Question: Please see my image

I have cells: A1 -> A8, Do you know what is the function that I can use to create a result as B11 (I want to use cell ranges, don't need list all specified cells)
Thanks and regards,
Tai
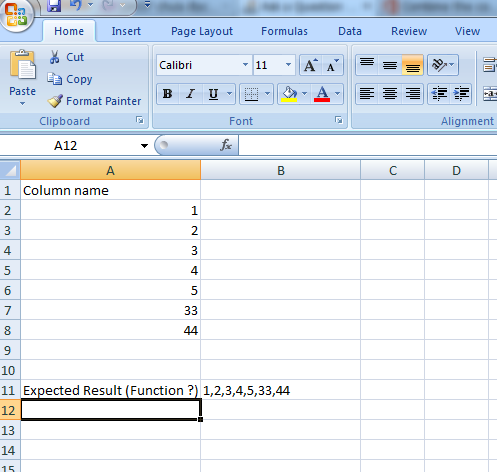
Answer: I do not think it can be done in a formula out of the box without the MoreFunc plugin.
This works (although it specifies each cell which is not what you want):
'''
=CONCATENATE(A1 & ",",A2 & ",",A3 & ",",A4 & ",",A5 & ",",A6 & ",", A7)
'''